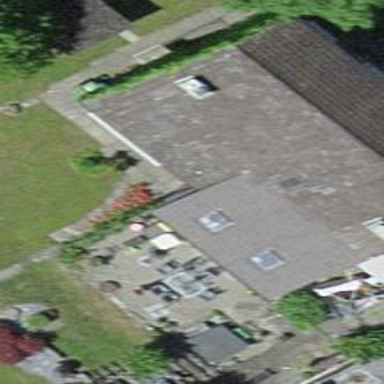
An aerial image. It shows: Building with gabled roof.